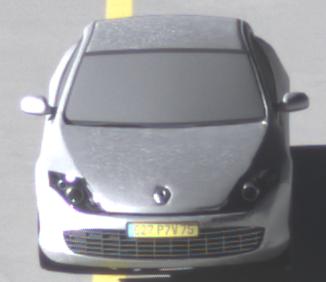
Make: Renault
Model: Laguna Coupé TCe 170
Detailed model: Laguna (III) Coupé
Model produced from: 2010/11
Model produced until: 2011/05
Doors: 2
Color: white
Road condition: wet road
Daytime: morning or afternoon
Contrast: high contrast